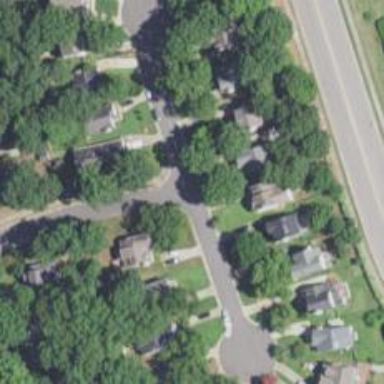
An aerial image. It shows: Asphalt road in residential area.